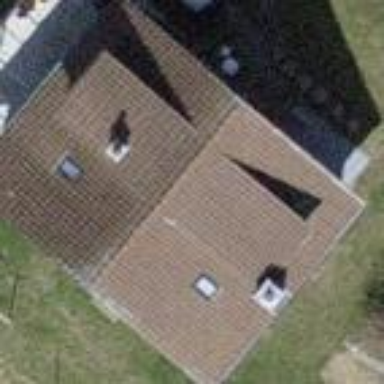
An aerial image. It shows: Gabled roofed house.